Chest X-ray. View position: PA
Patient age: 15
Patient sex: F
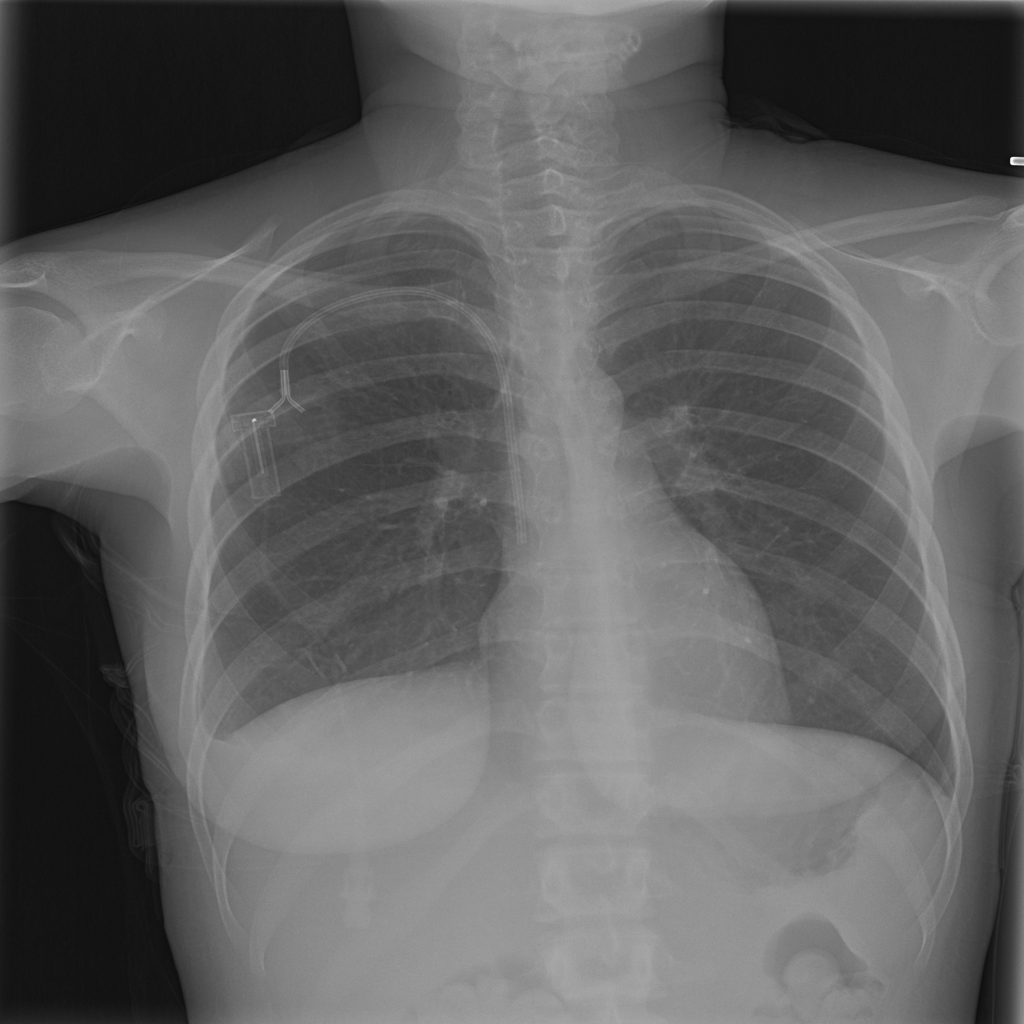
Finding: Pneumothorax